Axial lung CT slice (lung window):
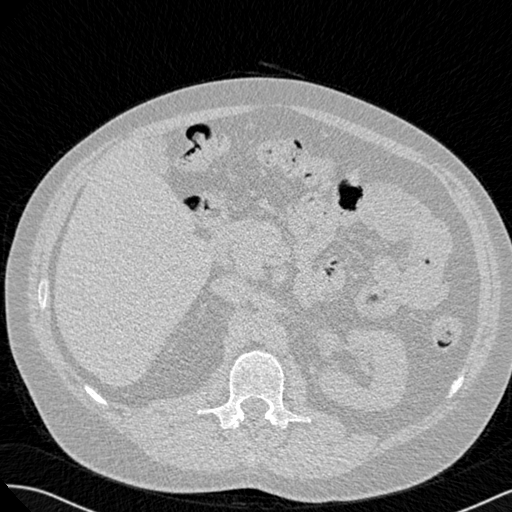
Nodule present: no